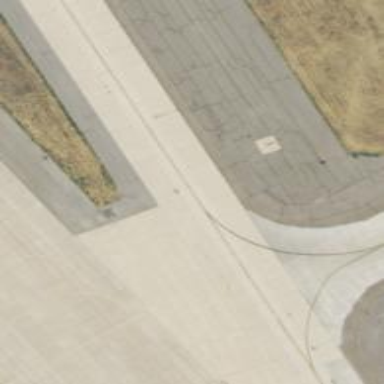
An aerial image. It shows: View of taxiway at the airport.